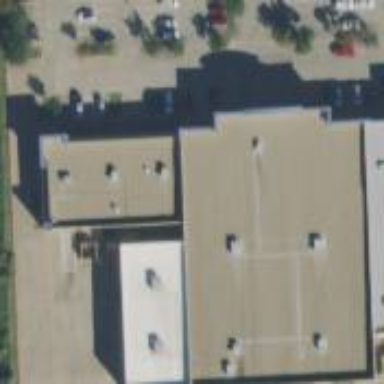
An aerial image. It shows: Retail building with fitness center on the premises.